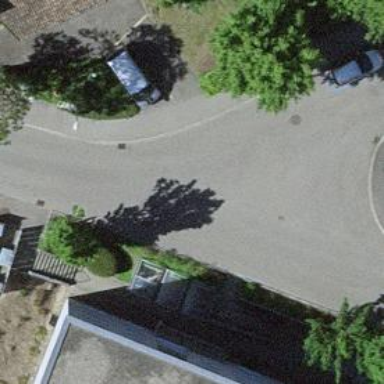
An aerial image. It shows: Residential road with asphalt surface and sidewalks on both sides.